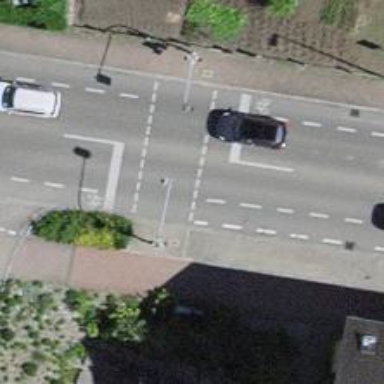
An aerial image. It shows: Road with traffic signals.